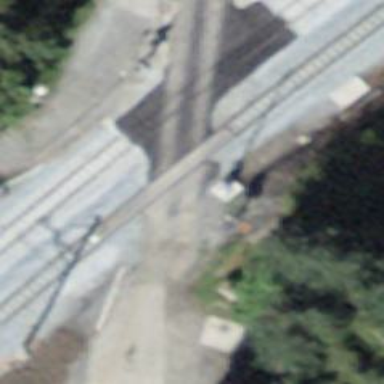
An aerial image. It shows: Level crossing with full barriers and lights.